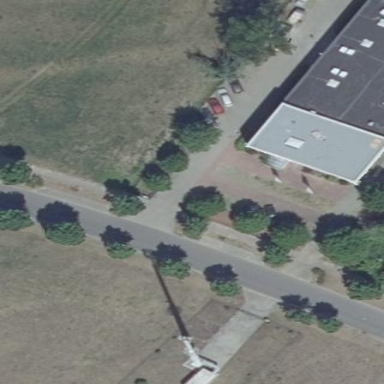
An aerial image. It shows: Parking area with surface.